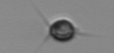
Label: Acanthoica_quattrospina